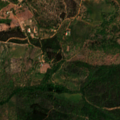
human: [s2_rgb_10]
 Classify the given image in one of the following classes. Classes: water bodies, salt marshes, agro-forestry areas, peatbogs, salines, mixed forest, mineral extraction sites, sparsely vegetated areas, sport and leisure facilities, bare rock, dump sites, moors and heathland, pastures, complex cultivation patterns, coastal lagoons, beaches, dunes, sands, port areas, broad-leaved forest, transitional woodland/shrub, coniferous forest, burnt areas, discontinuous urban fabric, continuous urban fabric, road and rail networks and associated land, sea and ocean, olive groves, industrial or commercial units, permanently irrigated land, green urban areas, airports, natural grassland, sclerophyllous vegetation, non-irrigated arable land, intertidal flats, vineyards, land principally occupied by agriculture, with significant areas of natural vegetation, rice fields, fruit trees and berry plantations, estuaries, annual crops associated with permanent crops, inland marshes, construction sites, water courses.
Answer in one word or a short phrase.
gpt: continuous urban fabric